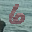
Label: 6